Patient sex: F
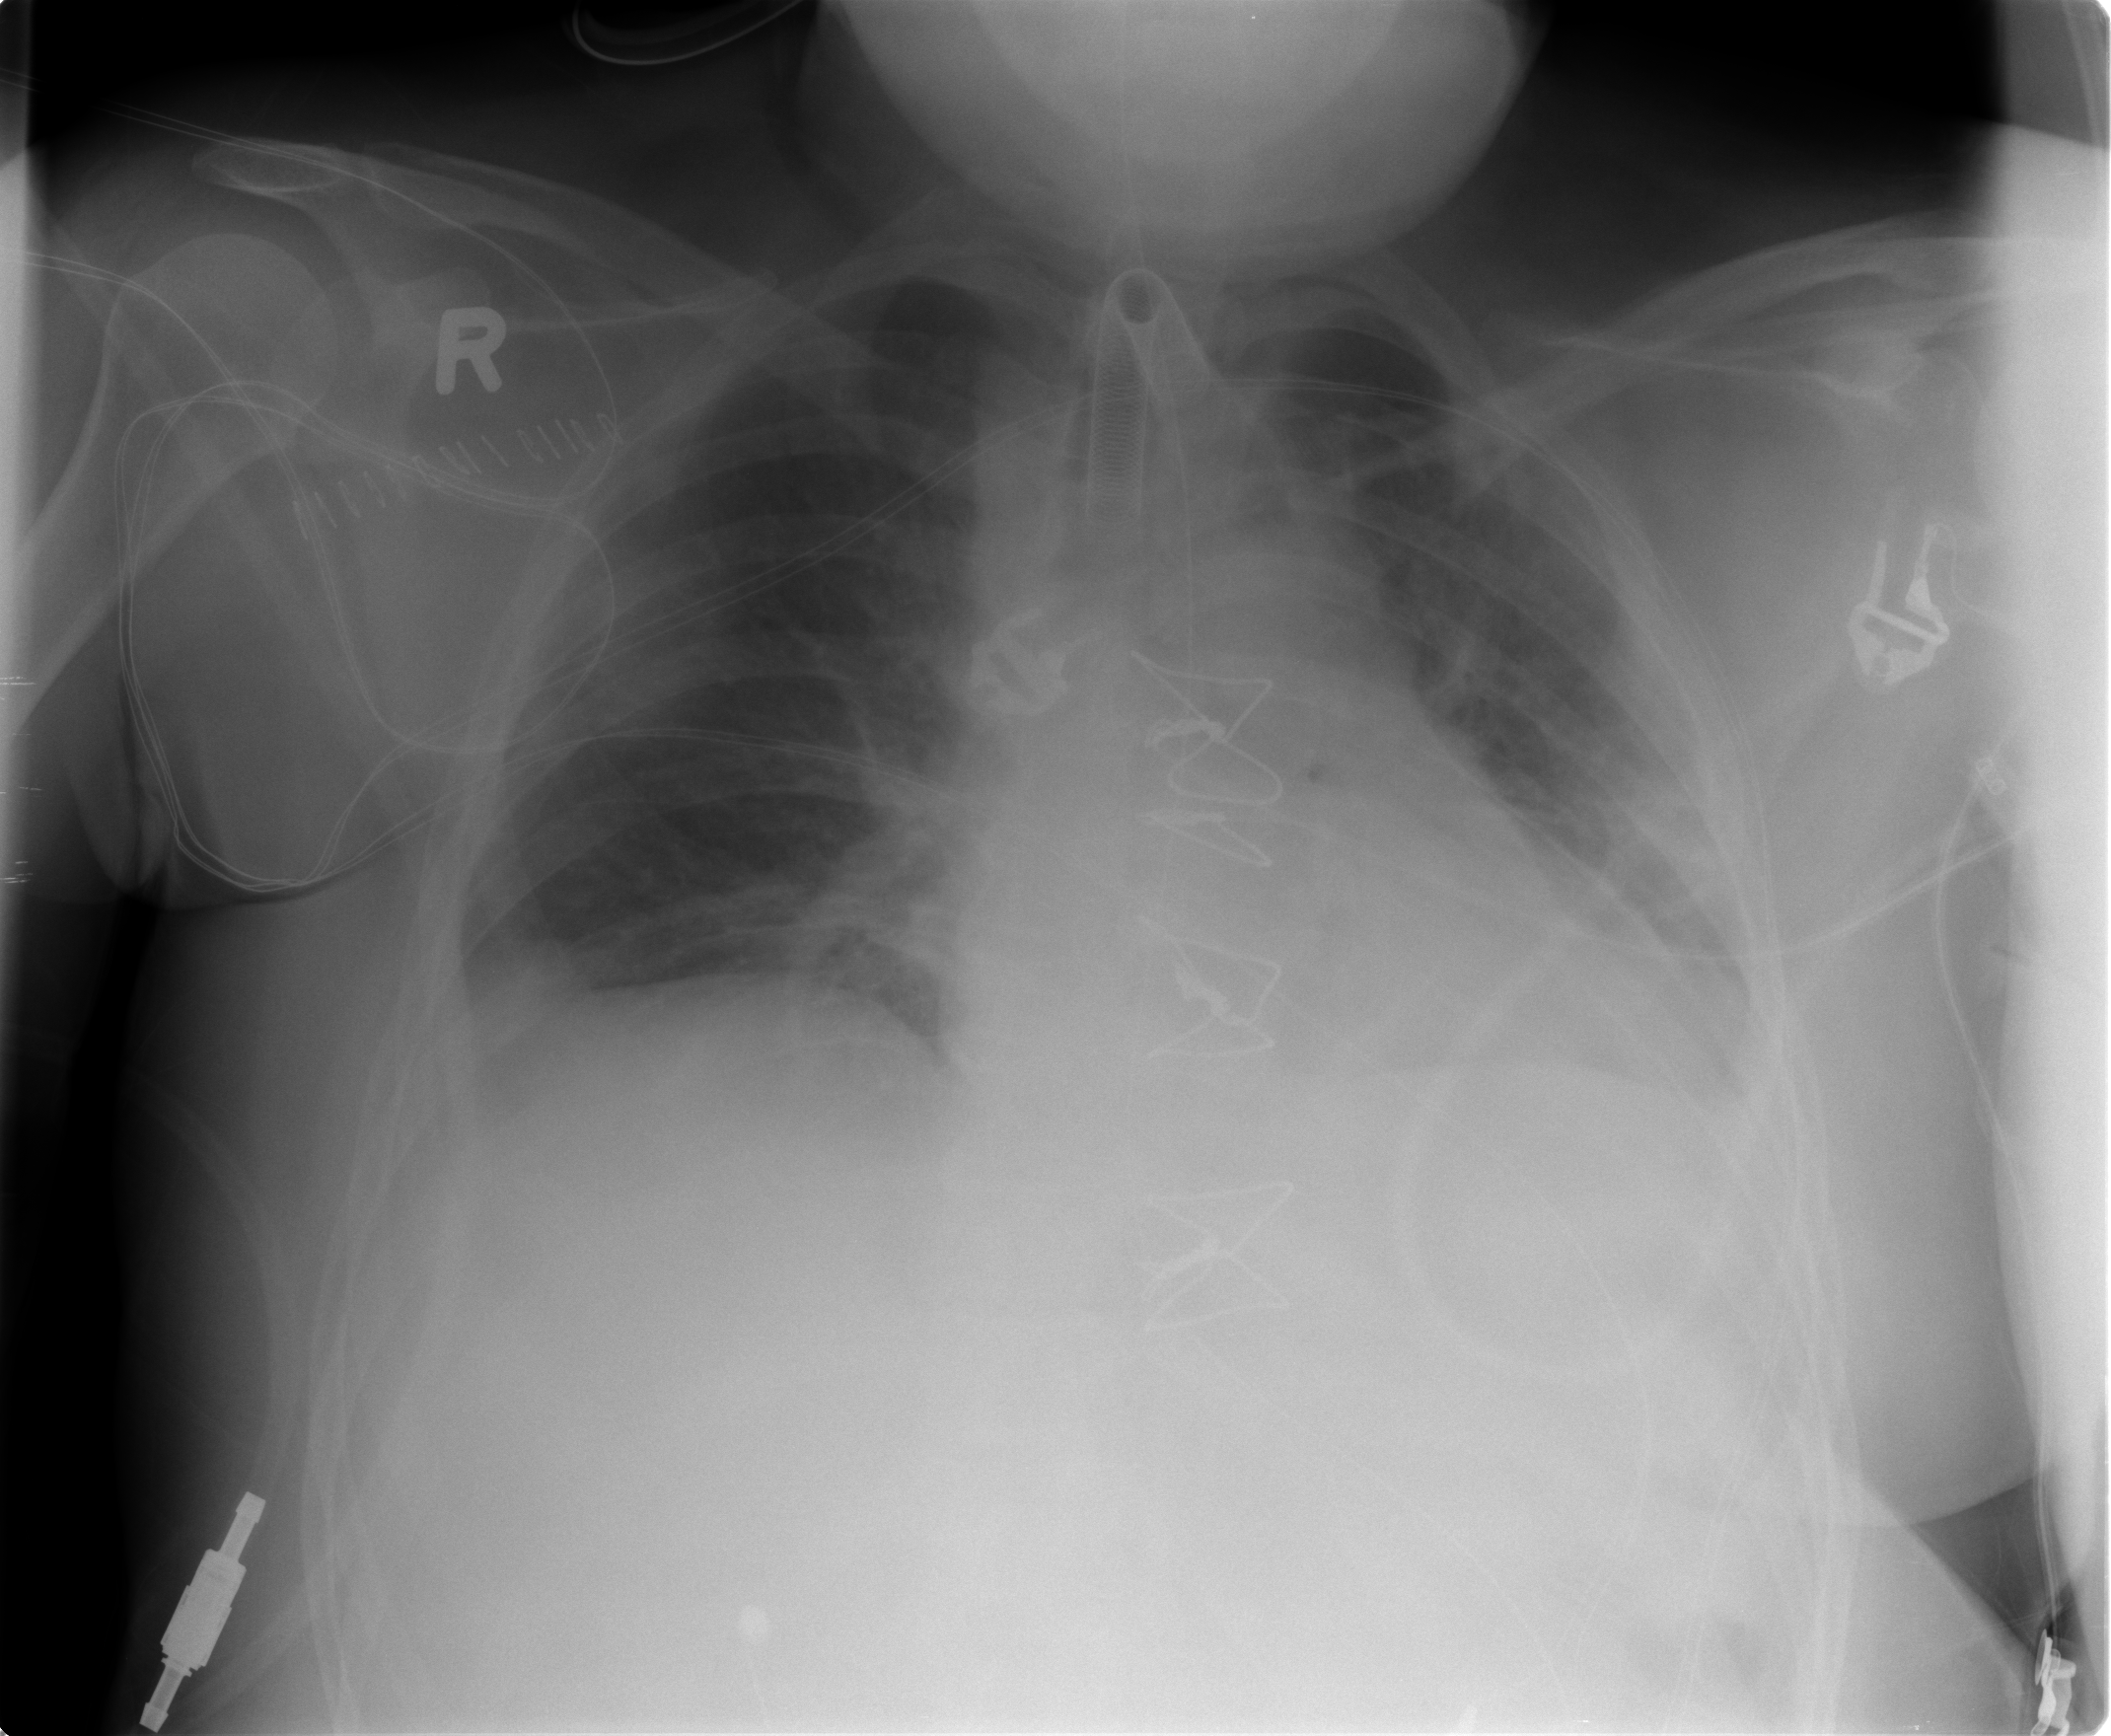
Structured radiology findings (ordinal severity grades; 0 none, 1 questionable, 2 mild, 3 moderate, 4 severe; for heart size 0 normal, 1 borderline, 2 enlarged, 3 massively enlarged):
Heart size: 2
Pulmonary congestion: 2
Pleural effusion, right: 1
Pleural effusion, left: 2
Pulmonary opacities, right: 0
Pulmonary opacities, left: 0
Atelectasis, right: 2
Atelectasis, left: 2